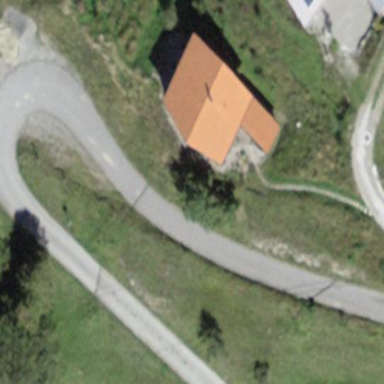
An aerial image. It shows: Detached building.